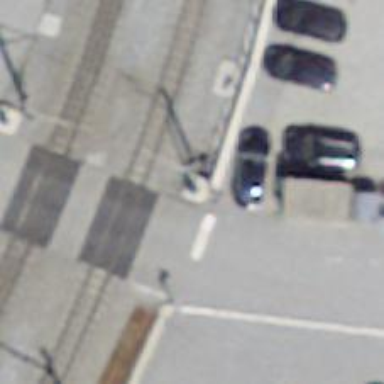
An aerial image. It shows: Railway signal.